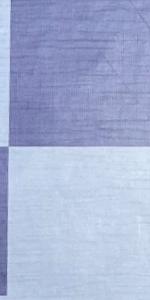
Label: Empty